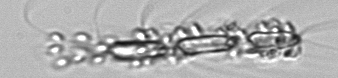
Label: Chaetoceros_didymus_TAG_external_flagellate